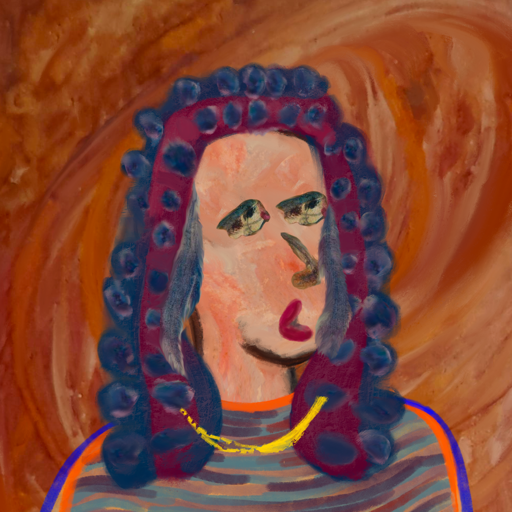
Background: Pious_Lady, Head And Neck Side: Roy_Bahadur, Face Side: Pipe, Bust: Experience, Hair Side: Hill_Girl, Head Accessory: Blank, Second Necklace: Blank, Necklace: Irani_1, Baby: Blank